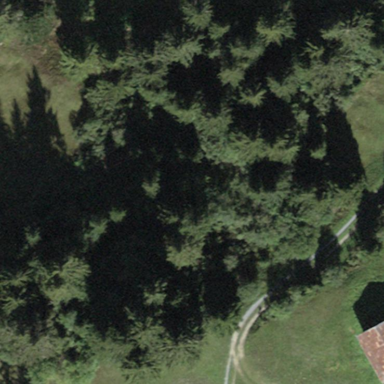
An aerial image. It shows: Forest area.